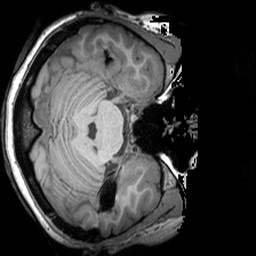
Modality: T1w
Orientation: axial
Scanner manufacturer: siemens
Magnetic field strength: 3 T
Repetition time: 1.9 s
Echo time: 0.00267 s